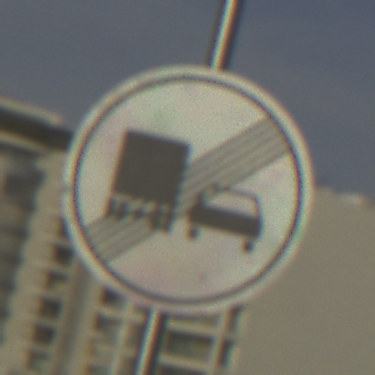
Verkehrszeichen: EndeUeberholverbotKraftfahrzeuge
Umgebung: Outdoor, Suburban
Tageszeit: MorningAfternoon
Wetter: PartlyCloudy
Licht: Natural
Jahreszeit: NotSpecified
Kontrast: HighContrast